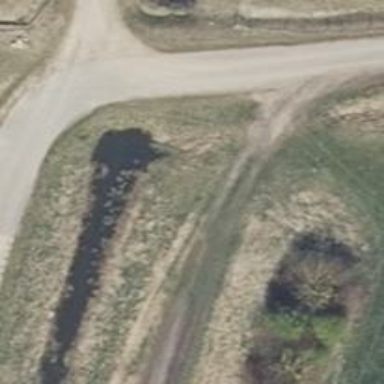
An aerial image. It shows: Culvert tunnel.